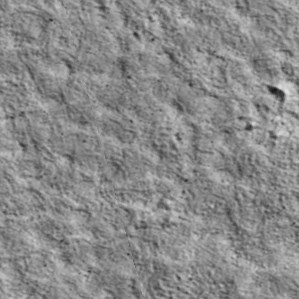
Label: non_frost